Aerial crown-view tile of a tropical tree (Barro Colorado Island, Panama), acquired 20240611:
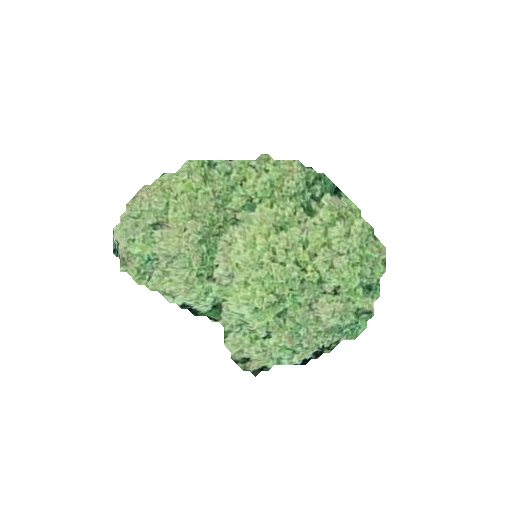
Species: Alseis blackiana
GBIF accepted scientific name: Alseis blackiana
Crown area: 63.097 m²